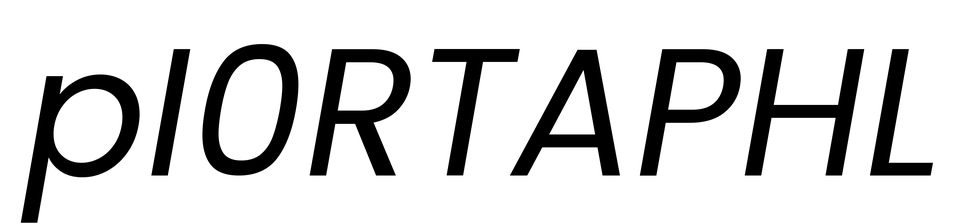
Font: Poppins-Italic